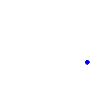
Particle: kaon